Question: I'm trying to run a program to display an image using opencv but I get the following errors:
'''
file not recognized: File format not recognized
C:\opencv
eleasein\opencv_ffmpeg249_64.dll
error:Id returned 1 exit status
File not found: collect2.exe
'''
.pro file:
'''
QT += core
QT -= gui
TARGET = myFirstOpenCVProject
CONFIG += console
CONFIG -= app_bundle
CONFIG -= qt
TEMPLATE = app
SOURCES += main.cpp
INCLUDEPATH += C://opencv//release//install//include
LIBS += C://opencv//release//bin//*.dll
#LIBS += C://opencv//release//lib//*.a
LIBS += -LC://opencv//release//lib -llibopencv_core249 -llibopencv_highgui249 -llibopencv_imgproc249
OTHER_FILES += img.JPG
'''
main.cpp
'''
#include <opencv2/opencv.hpp>
#include <opencv2/core/core.hpp>
#include <opencv2/highgui/highgui.hpp>
#include <opencv2/imgproc/imgproc.hpp>
int main()
{
// read an image
cv::Mat image= cv::imread("img.jpg");
// create image window named "My Image"
cv::namedWindow("My Image");
// show the image on window
cv::imshow("My Image", image);
// wait key for 5000 ms
cv::waitKey(1000);
return 1;
}
'''
The image(img.jpg) is in the appropriate directory; where the project executable is. I tried removing the dll and the code ran without errors but it did nothing and just showed a shell prompting me to hit return.

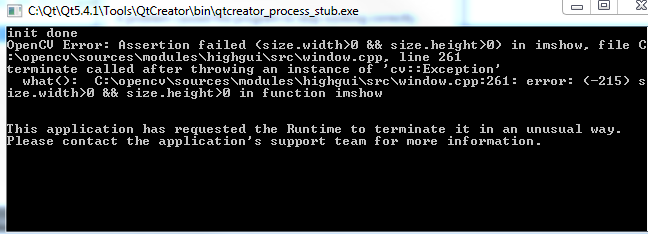
Answer: This line is the problem
'''
LIBS += C://opencv//release//bin//*.dll
'''
This line makes you include all the .dll files that are in the bin folder for OpenCV. You don't want to do this.
---
You may just be able to remove this line and it will work I am unable to test. Failing that see below
---
What you want to do is include only the dll files for the code you are using. The matching DLLs for
- - -
something like this would work for OpenCV 2.4.9 debug (remove the last d for release libs):
'''
LIBS += C://opencv//release//bin//opencv_highgui249d.dll
LIBS += C://opencv//release//bin//opencv_imgproc249d.dll
LIBS += C://opencv//release//bin//opencv_core249d.dll
'''